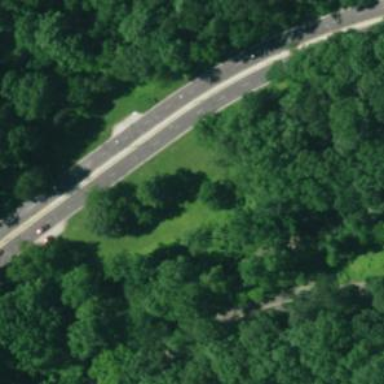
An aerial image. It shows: Asphalt road classified as primary highway with expressway characteristics.